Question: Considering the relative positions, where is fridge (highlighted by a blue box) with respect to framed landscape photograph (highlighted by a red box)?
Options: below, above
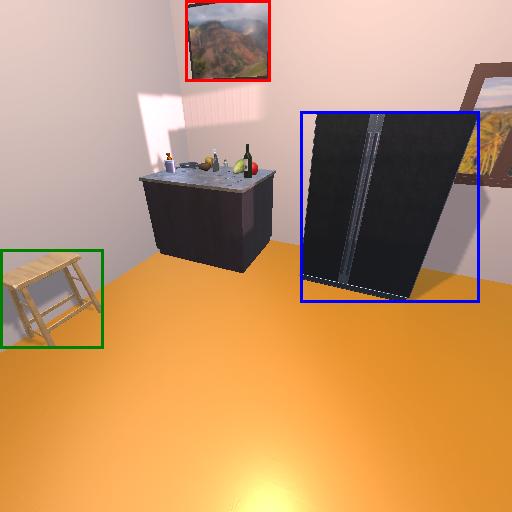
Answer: below